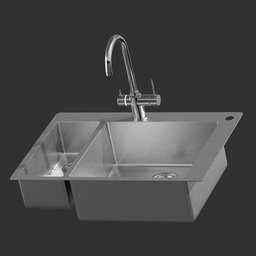
Label: appliances